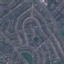
Label: Residential